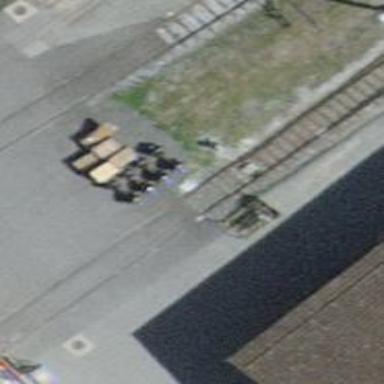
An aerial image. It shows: Railway switch.